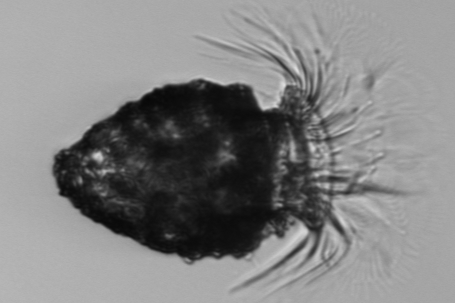
Label: Stenosemella_morphotype1